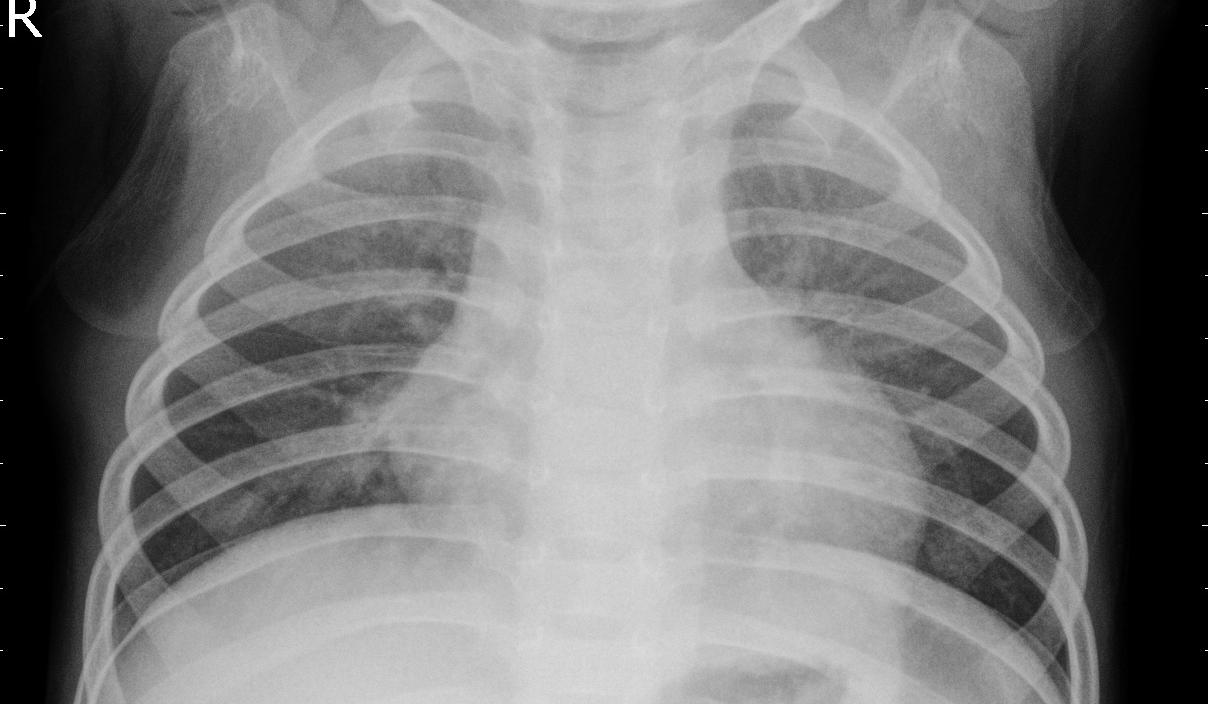
Diagnosis: PNEUMONIA